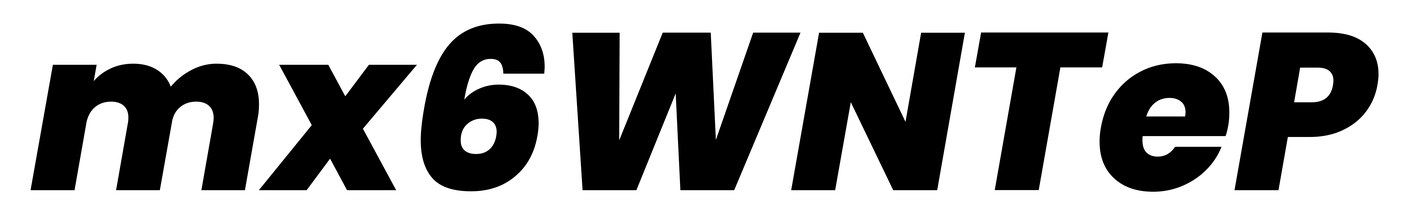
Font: Poppins-ExtraBoldItalic